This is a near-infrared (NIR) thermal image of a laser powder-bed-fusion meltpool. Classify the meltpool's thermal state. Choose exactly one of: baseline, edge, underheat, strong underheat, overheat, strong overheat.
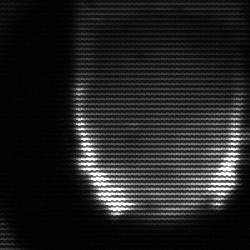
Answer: baseline